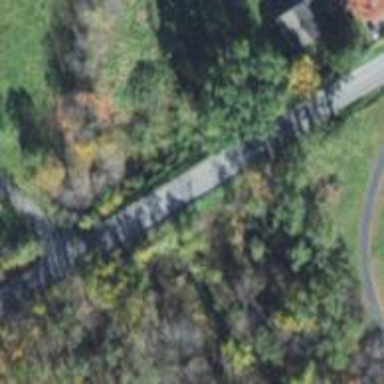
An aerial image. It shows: Culvert tunnel.